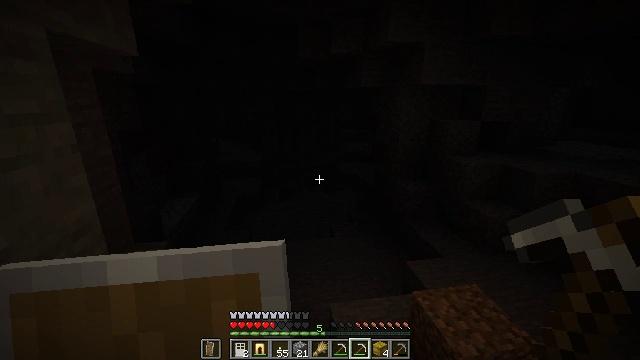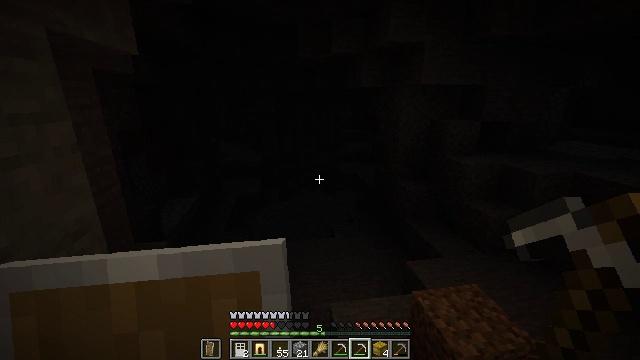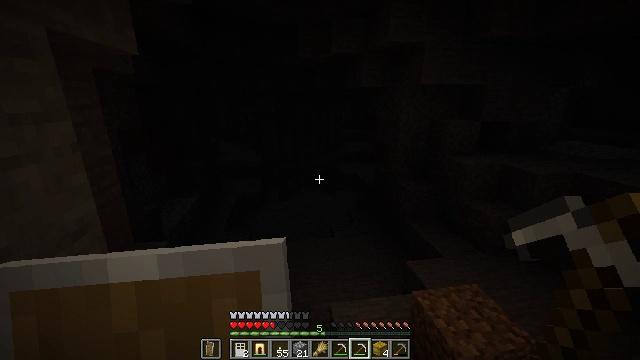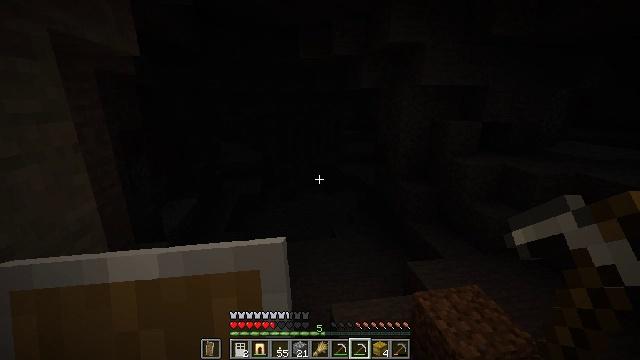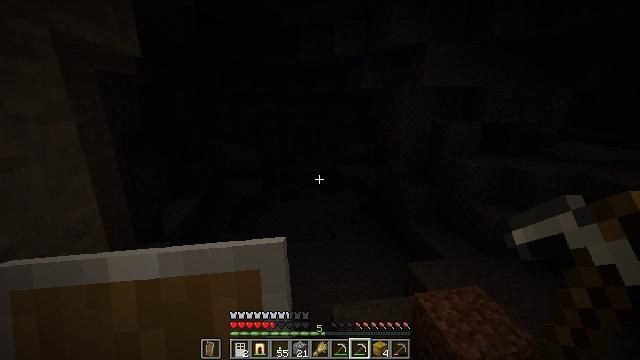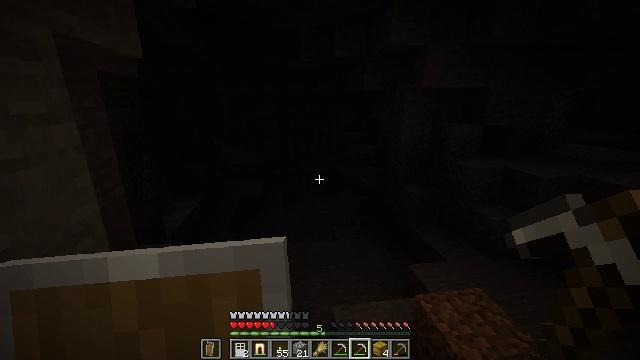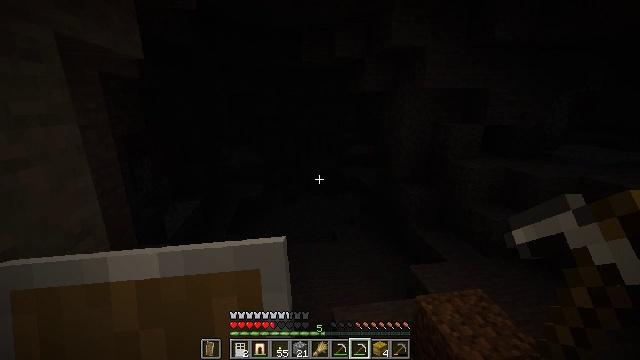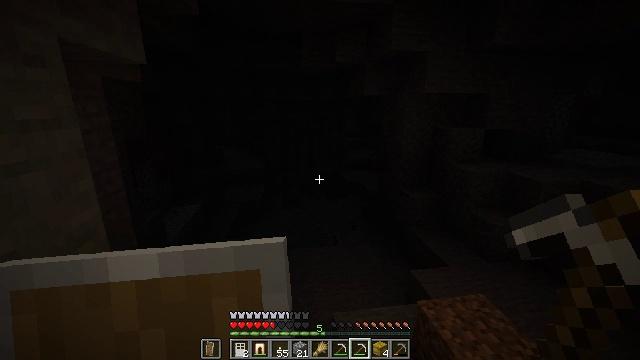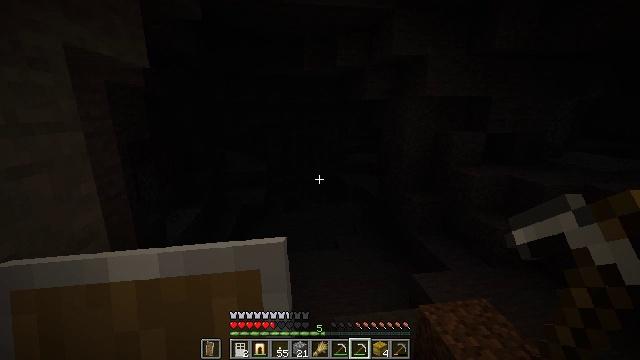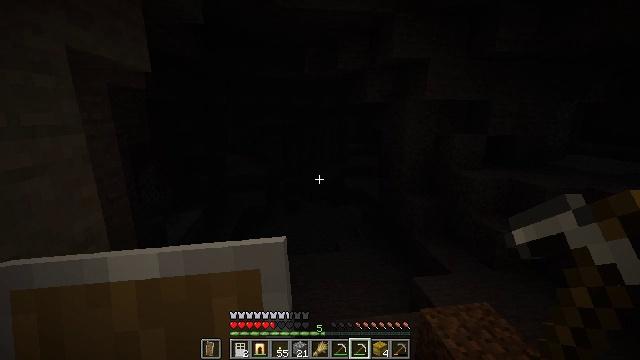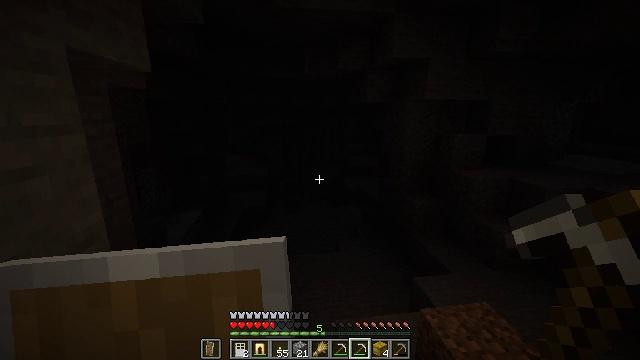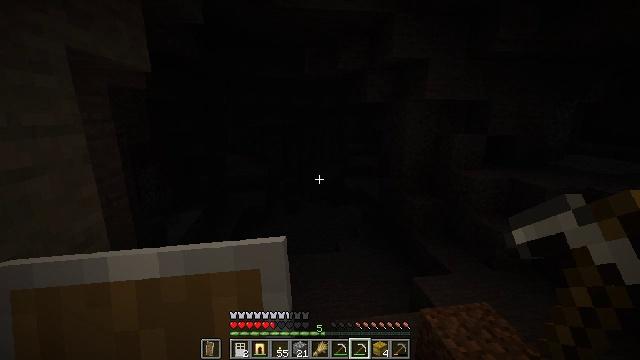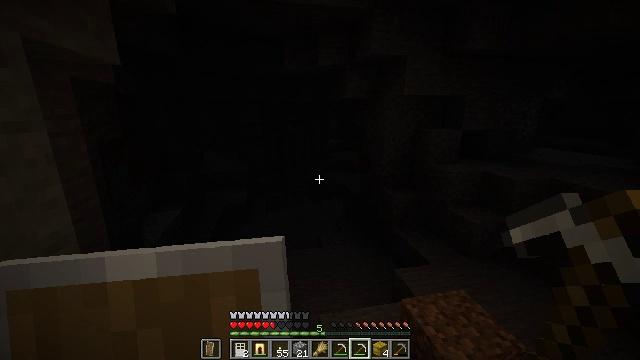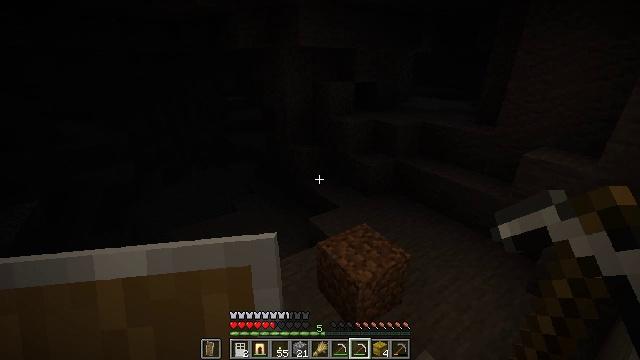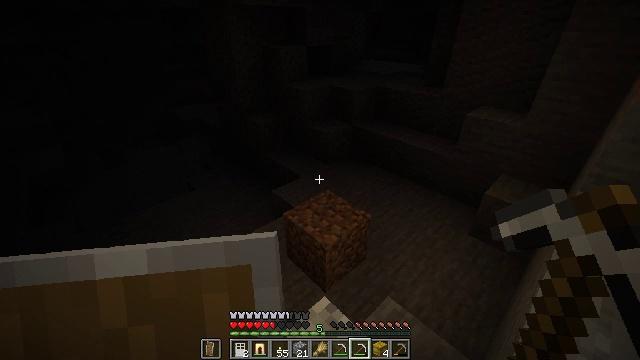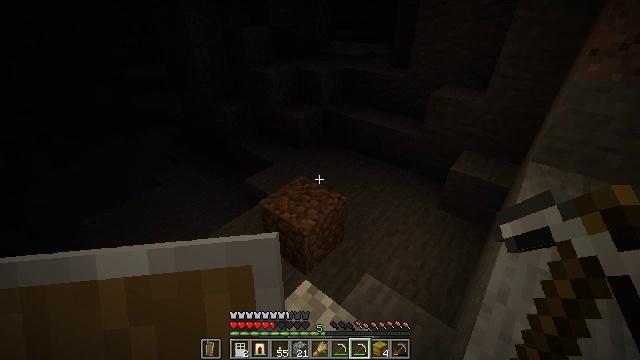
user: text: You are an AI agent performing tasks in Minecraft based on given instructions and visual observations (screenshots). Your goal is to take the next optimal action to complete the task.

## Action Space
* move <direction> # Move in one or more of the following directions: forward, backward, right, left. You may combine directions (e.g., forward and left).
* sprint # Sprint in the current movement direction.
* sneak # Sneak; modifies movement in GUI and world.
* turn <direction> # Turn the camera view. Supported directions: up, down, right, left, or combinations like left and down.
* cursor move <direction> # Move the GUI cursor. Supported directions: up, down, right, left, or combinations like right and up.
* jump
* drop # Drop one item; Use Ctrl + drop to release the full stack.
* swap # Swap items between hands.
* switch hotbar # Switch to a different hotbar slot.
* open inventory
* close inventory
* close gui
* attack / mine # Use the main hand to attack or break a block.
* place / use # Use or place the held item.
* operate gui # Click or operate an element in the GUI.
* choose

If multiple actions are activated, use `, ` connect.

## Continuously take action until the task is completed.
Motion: motion action
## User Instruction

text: Harvest beetroots from the farm.
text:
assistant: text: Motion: no_op
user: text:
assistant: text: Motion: no_op
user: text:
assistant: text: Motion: no_op
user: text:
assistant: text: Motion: no_op
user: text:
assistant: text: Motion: no_op
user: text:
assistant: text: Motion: no_op
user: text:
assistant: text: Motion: no_op
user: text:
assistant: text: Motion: no_op
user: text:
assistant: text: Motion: no_op
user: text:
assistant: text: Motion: no_op
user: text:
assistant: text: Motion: no_op
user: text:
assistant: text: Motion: turn right
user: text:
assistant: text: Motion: turn right and down
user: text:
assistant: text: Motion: turn right and down
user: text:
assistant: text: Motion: turn right and down
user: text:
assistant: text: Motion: turn right and down
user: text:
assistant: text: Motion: turn right and down
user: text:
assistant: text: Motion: turn right
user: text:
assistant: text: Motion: no_op
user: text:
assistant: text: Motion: move forward
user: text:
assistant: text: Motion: move forward
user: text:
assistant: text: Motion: move forward
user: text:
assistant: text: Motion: move forward
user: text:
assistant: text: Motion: move forward
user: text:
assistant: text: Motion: move forward
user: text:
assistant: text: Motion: move forward
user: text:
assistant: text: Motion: turn left and up
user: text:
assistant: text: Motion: turn left and up
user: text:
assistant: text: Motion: turn left and up
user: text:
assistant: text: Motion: turn left